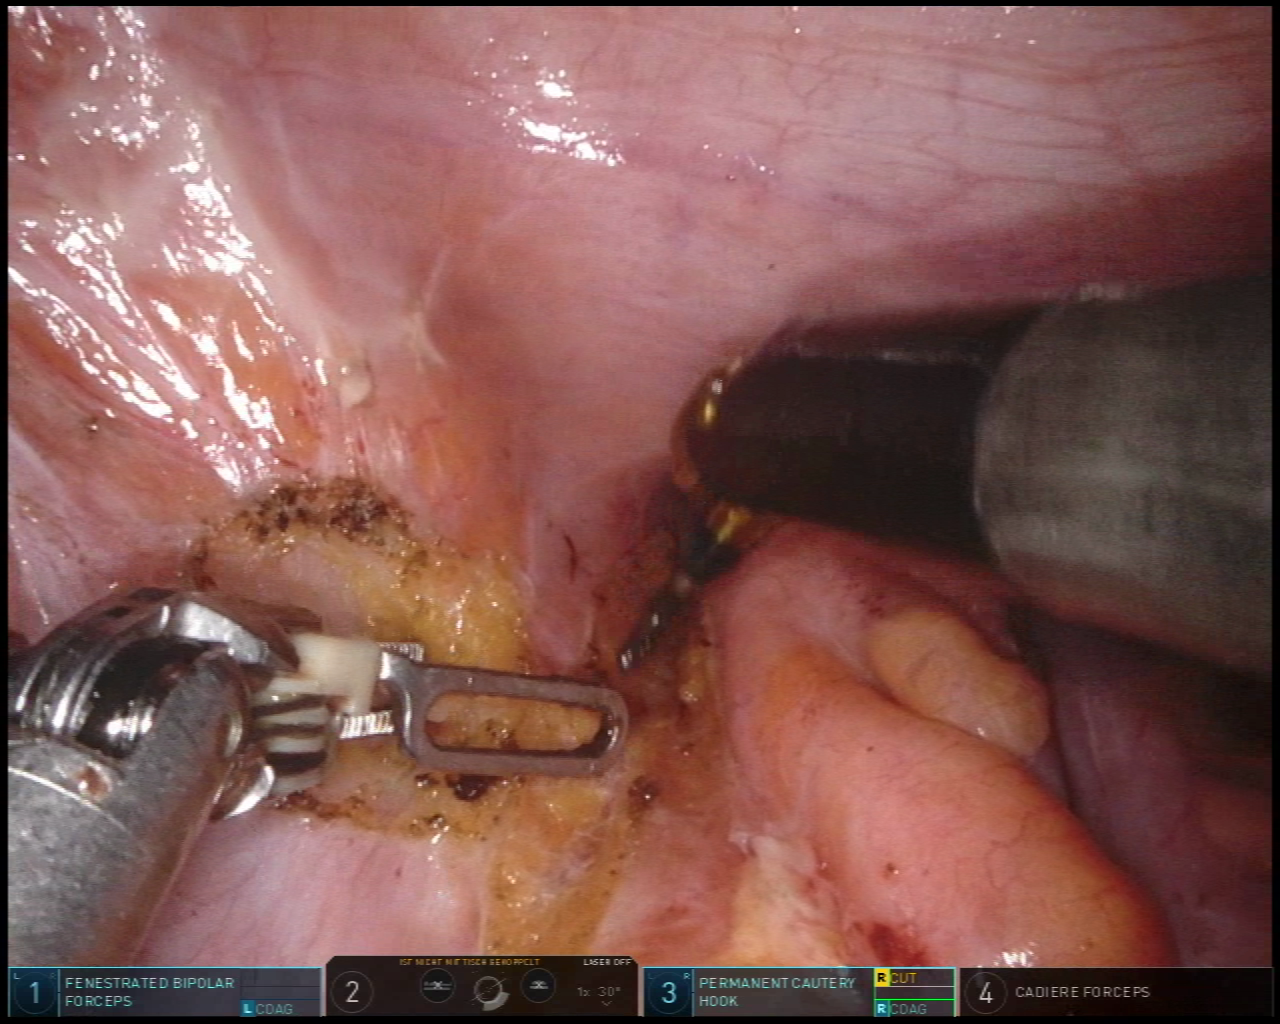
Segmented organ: abdominal_wall
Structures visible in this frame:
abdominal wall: yes
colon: yes
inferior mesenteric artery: no
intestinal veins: no
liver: no
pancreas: no
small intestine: no
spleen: no
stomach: no
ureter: no
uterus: no
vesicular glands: no